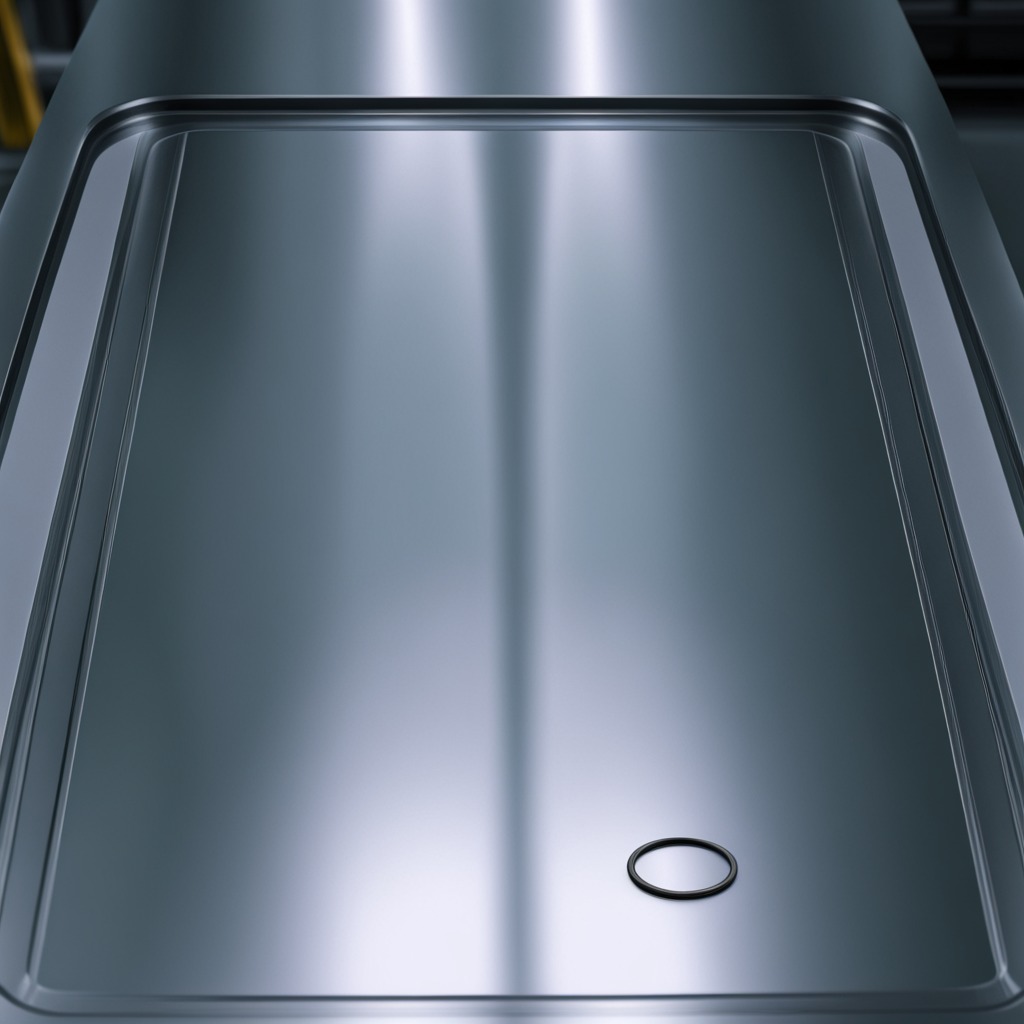
A rubber O-ring is lying on the metal table.